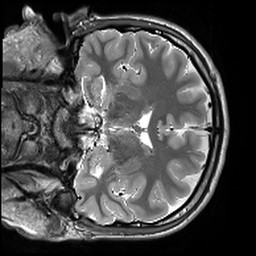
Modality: T2w
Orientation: coronal
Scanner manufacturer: siemens
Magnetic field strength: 3 T
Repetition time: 10.64 s
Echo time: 0.05 s